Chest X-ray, PA view. Patient: 45 years old, sex F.
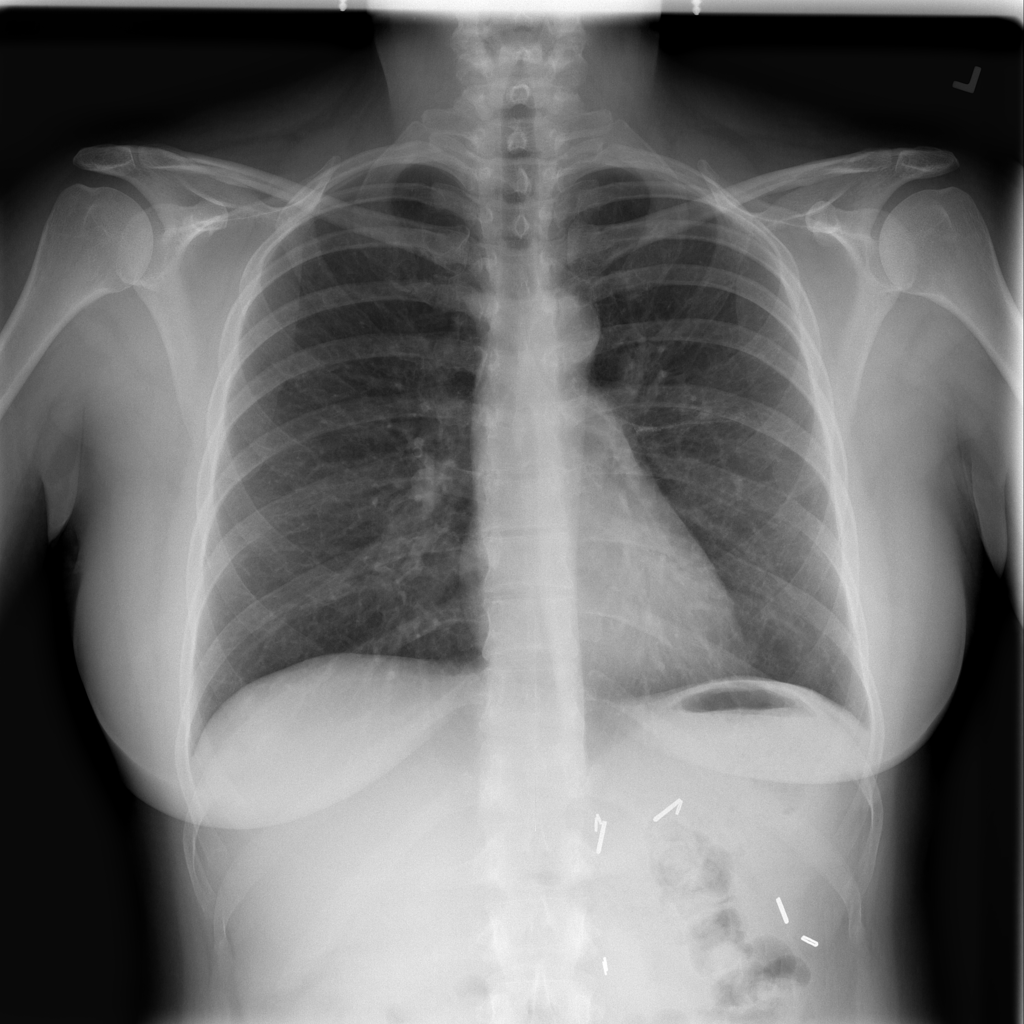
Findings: Atelectasis